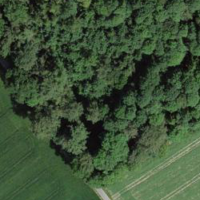
EUNIS habitat code: 44
Species observed at this site:
Nicotiana tabacum